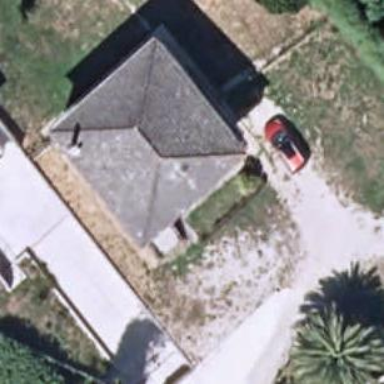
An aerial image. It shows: Simple house.